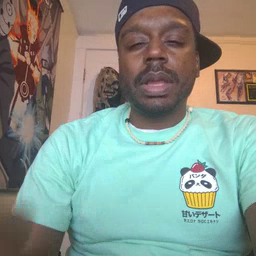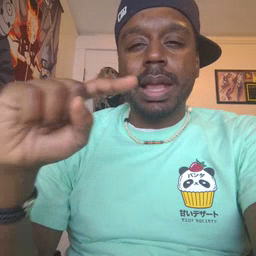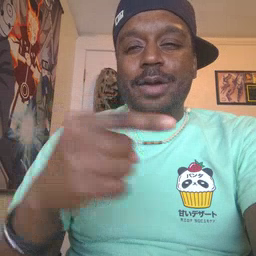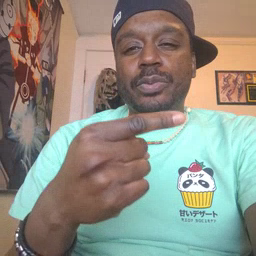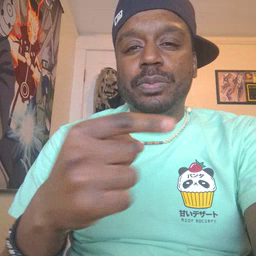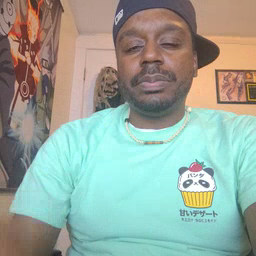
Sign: owie